Interaction volume radius: 5 \u00c5
Interaction volume height: 10 \u00c5
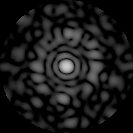
Disorder parameter: 0.8928